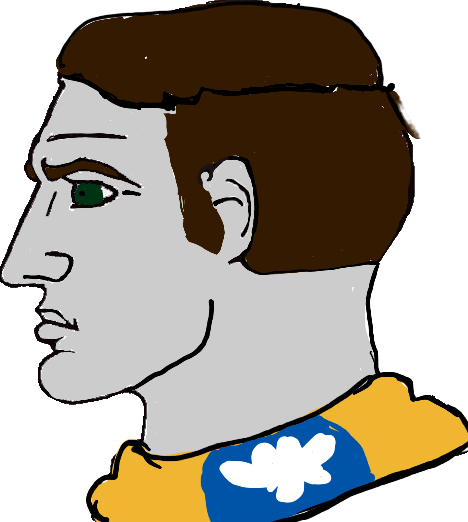
Label: 4_Yes_Chad